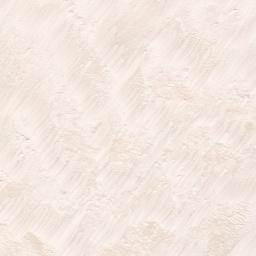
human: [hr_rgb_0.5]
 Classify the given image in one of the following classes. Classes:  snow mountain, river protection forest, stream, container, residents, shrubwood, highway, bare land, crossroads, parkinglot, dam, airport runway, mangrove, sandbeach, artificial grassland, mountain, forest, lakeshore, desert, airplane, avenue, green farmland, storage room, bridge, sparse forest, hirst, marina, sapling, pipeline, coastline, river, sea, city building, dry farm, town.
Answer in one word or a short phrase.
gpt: sandbeach